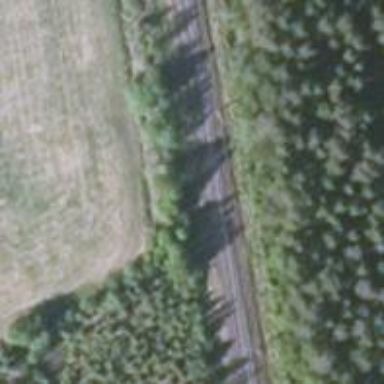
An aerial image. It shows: Railway track with continuous electrified contact lines.